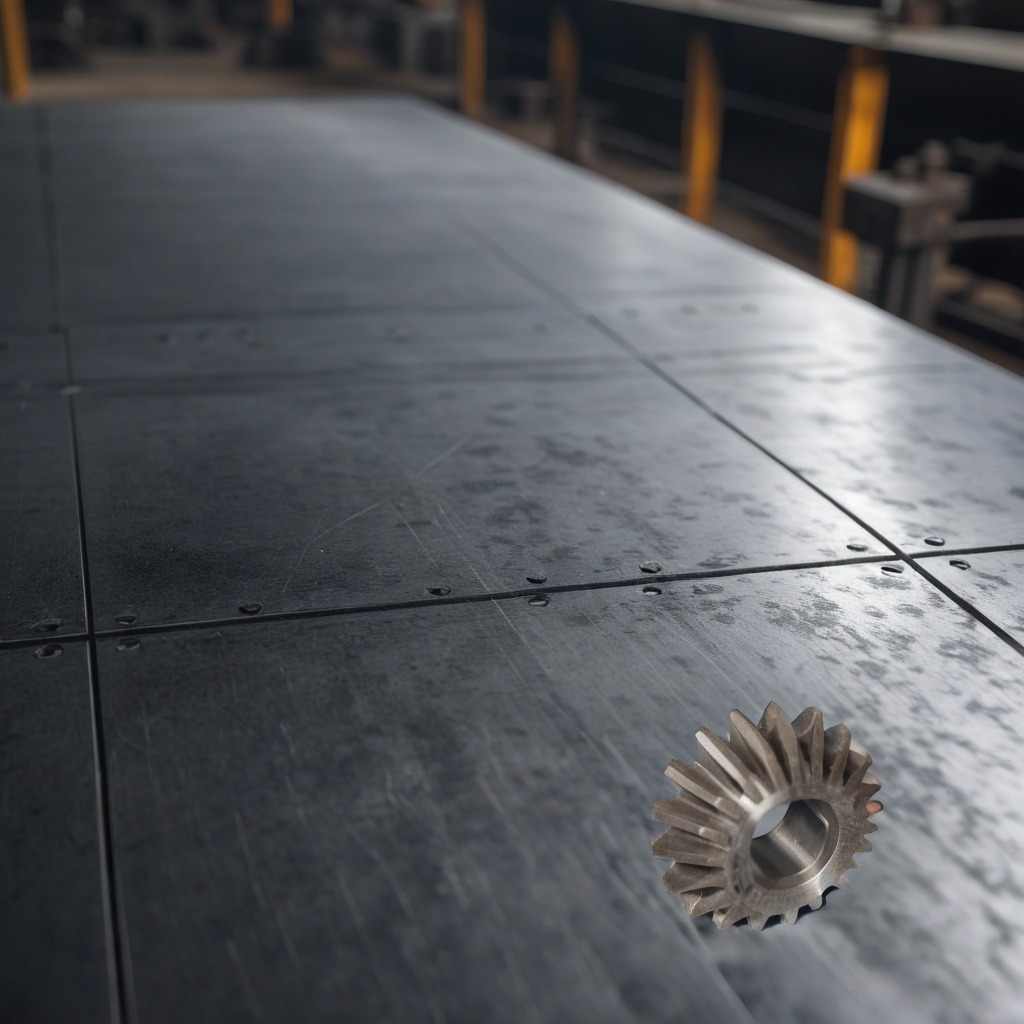
A steel gear with teeth is lying on a cold steel table in a mining workshop.